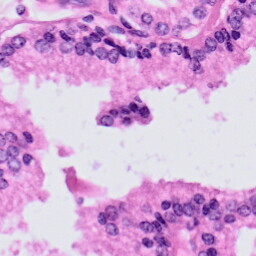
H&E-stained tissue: Prostate